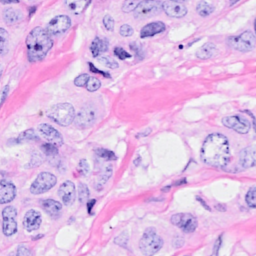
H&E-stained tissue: Breast